Question: How can I programmatically capture the X coordinate of letter "r" in "better" string in the example? I'd like to capture that coordinate in order to dynamically draw the arrow next to it. Can this be done in R? It can be done in SAS ...with some difficulty.
'''
x<-c(1,3)
y<-c(3,3)
plot(y~x, type="c", ylim=c(-1,5), xlim=c(-3,3), col="red")
abline(h=0,v=0, lty=3)
text(0.3, -2.5, xpd=T, "Group 1 better", adj=0)
#manually draw the arrow
arrows(x0=1.3, x1=3, y0=-2.5, y1=-2.5, length=0.1, code=2,xpd=T)
'''

The obvious approach is to count number of letters in the string and add that number to the X coordinate of the string. This approach will probably work well in most cases but may not work well in if the size/style,angle of the text changes. I am wondering if there is a an easy way to capture the last position of the string.
SAS does it by placing the arrow relative to the internal coordinates of the previous string.
I would also like to know how to capture the last coordinate of any other graphical element as well - if possible at all.
Thank you
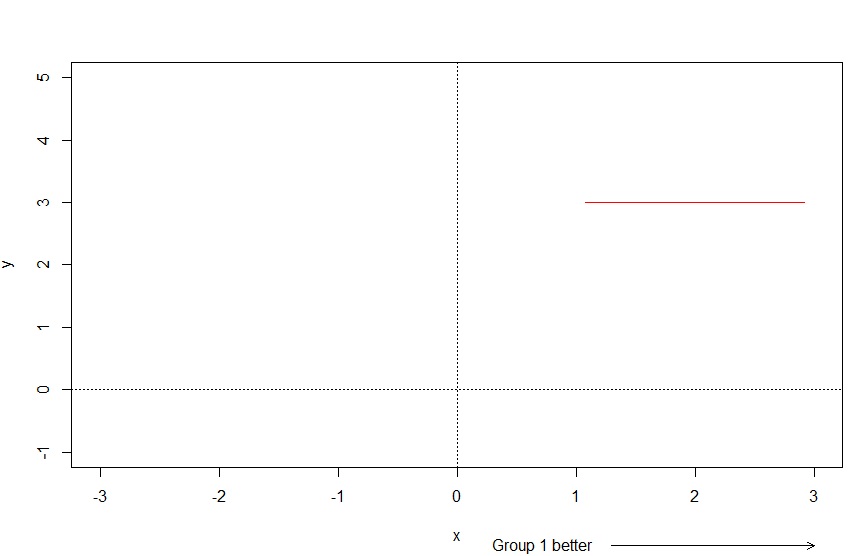
Answer: Use strwidth to get the string width, and add an extra character's width for a bit of space:
'''
> arrowlabel = "Group 1 better")
> sw = strwidth(arrowlabel)
> xpos = 0.3 + sw + sw/nchar(arrowlabel)
'''
Then draw your arrow starting at x=xpos.